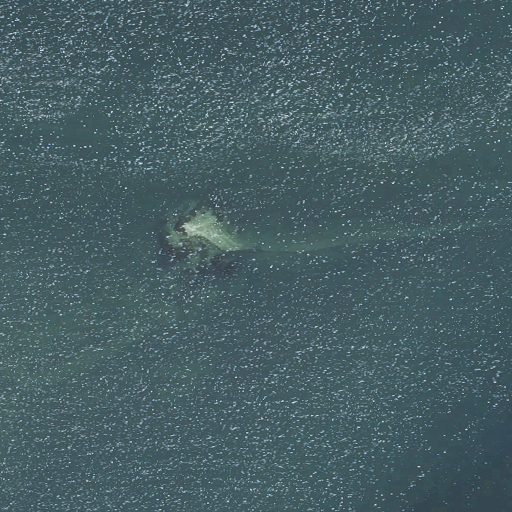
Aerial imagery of bar in Maine named Northeast Point Reef containing only open water